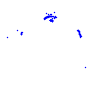
Particle: kaon